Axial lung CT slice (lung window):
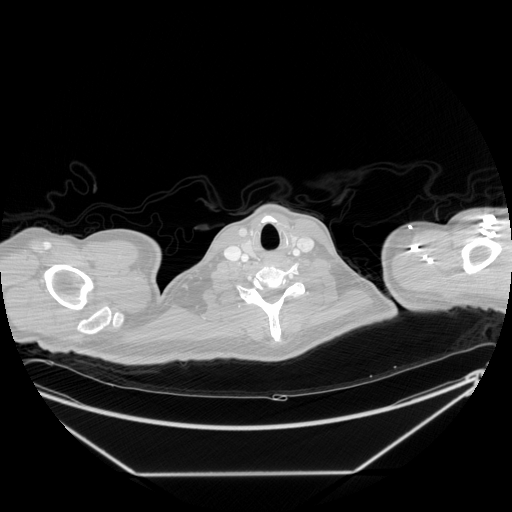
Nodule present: no